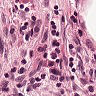
Metastatic tissue present: no